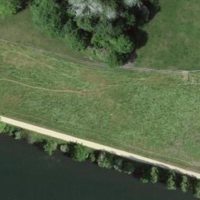
EUNIS habitat code: 23
Species observed at this site:
Rhamnus cathartica
Corvus corone
Podiceps cristatus
Turdus philomelos
Fulica atra
Anas crecca
Enallagma cyathigerum
Anthus spinoletta
Bucephala clangula
Turdus viscivorus
Buteo buteo
Gallinago gallinago
Sylvia atricapilla
Chroicocephalus ridibundus
Phylloscopus collybita
Larus michahellis
Cygnus olor
Ardea alba
Erithacus rubecula
Tringa totanus
Phoenicurus ochruros
Panurus biarmicus
Tringa nebularia
Anas acuta
Cyanistes caeruleus
Mergus serrator
Alopochen aegyptiaca
Anas platyrhynchos
Chloris chloris
Aythya ferina
Aythya fuligula
Fringilla coelebs
Aythya marila
Mareca penelope
Tadorna tadorna
Carduelis carduelis
Turdus merula
Phalacrocorax carbo
Dryobates minor
Spatula clypeata
Mareca strepera
Parus major
Hirundo rustica
Locustella luscinioides
Mergus merganser
Milvus migrans
Anser anser
Phylloscopus trochilus
Motacilla alba